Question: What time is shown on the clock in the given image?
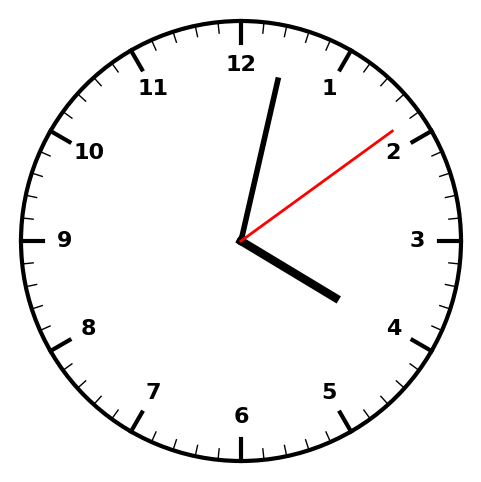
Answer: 04:02:09